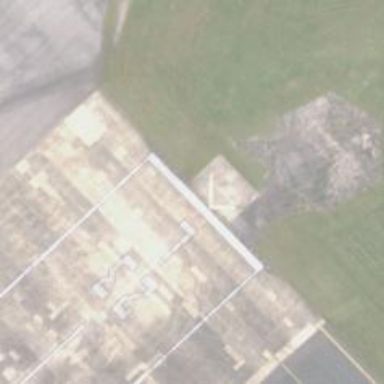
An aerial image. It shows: Asphalt runway at the airport.